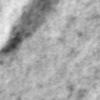
Label: no_change